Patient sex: M
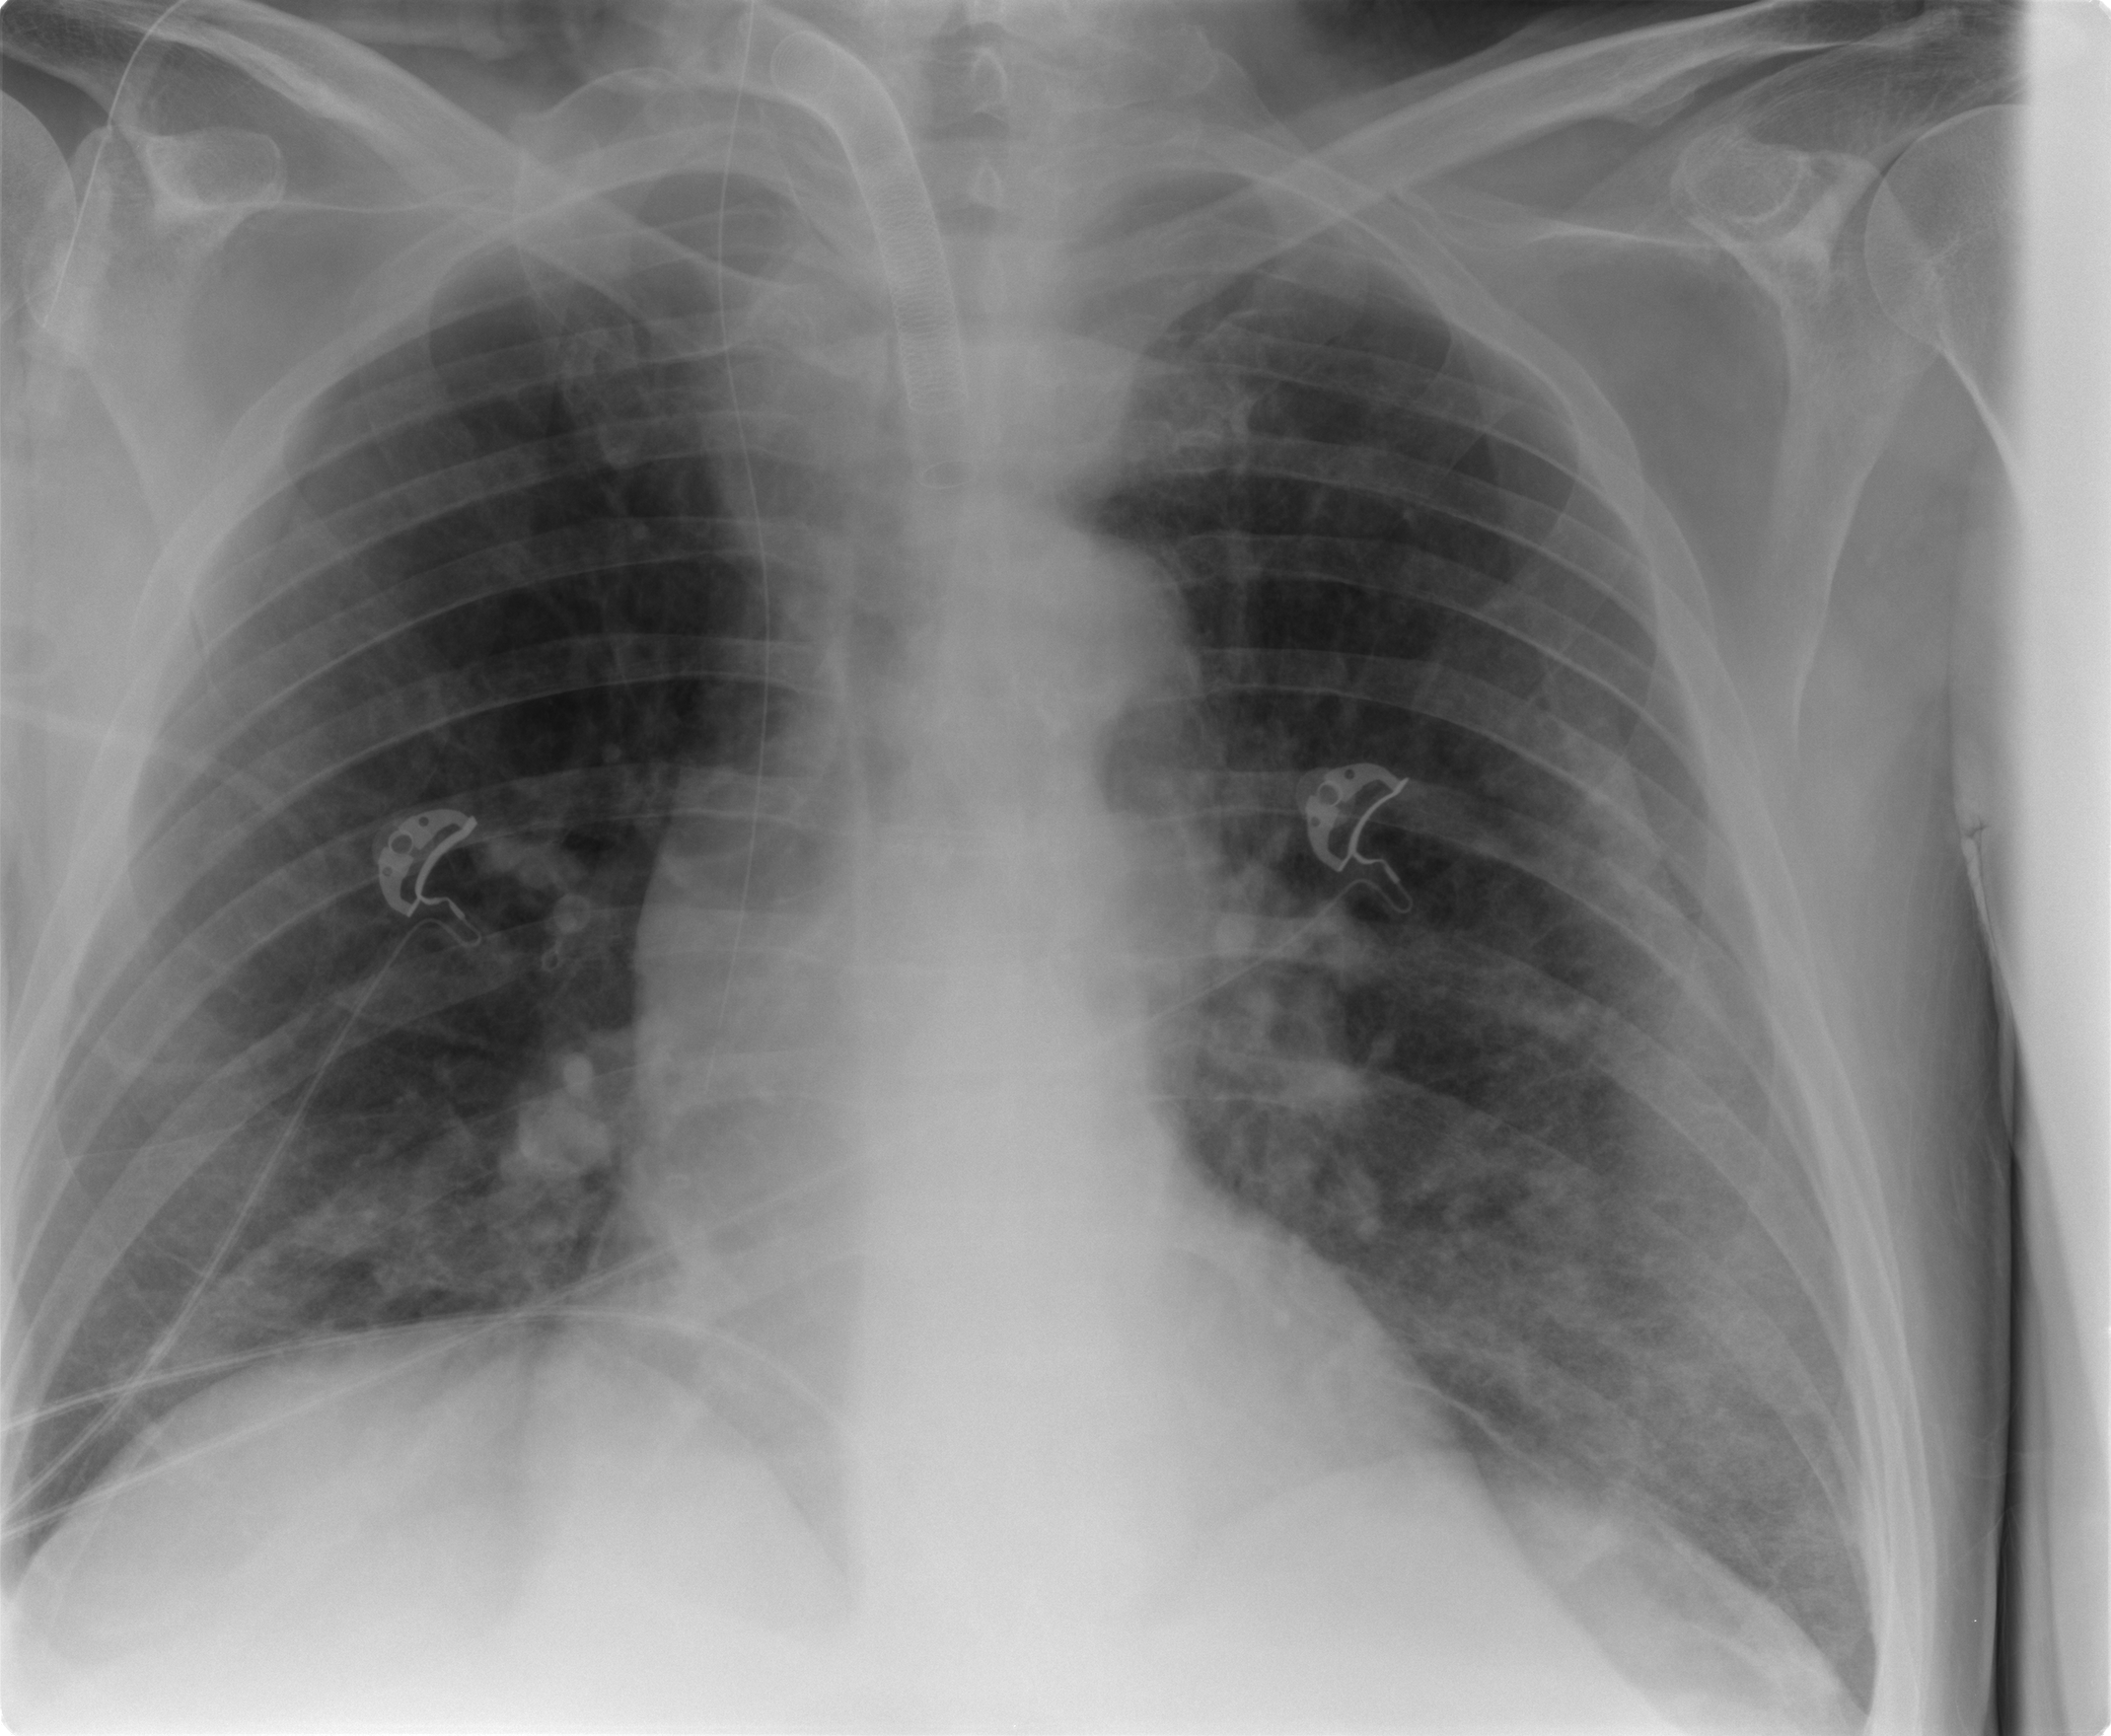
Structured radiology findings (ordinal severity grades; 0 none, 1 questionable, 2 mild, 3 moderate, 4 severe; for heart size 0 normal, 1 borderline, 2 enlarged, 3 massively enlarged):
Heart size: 1
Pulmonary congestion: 2
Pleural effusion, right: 1
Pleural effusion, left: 1
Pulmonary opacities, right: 2
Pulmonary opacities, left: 2
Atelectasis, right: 2
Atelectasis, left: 2